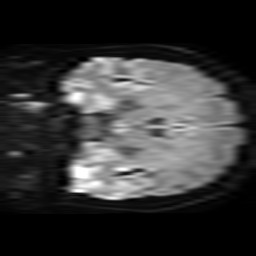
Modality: TRACE
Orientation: coronal
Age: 53
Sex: female
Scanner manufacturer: philips
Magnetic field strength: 3 T
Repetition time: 4.426 s
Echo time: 0.07332 s